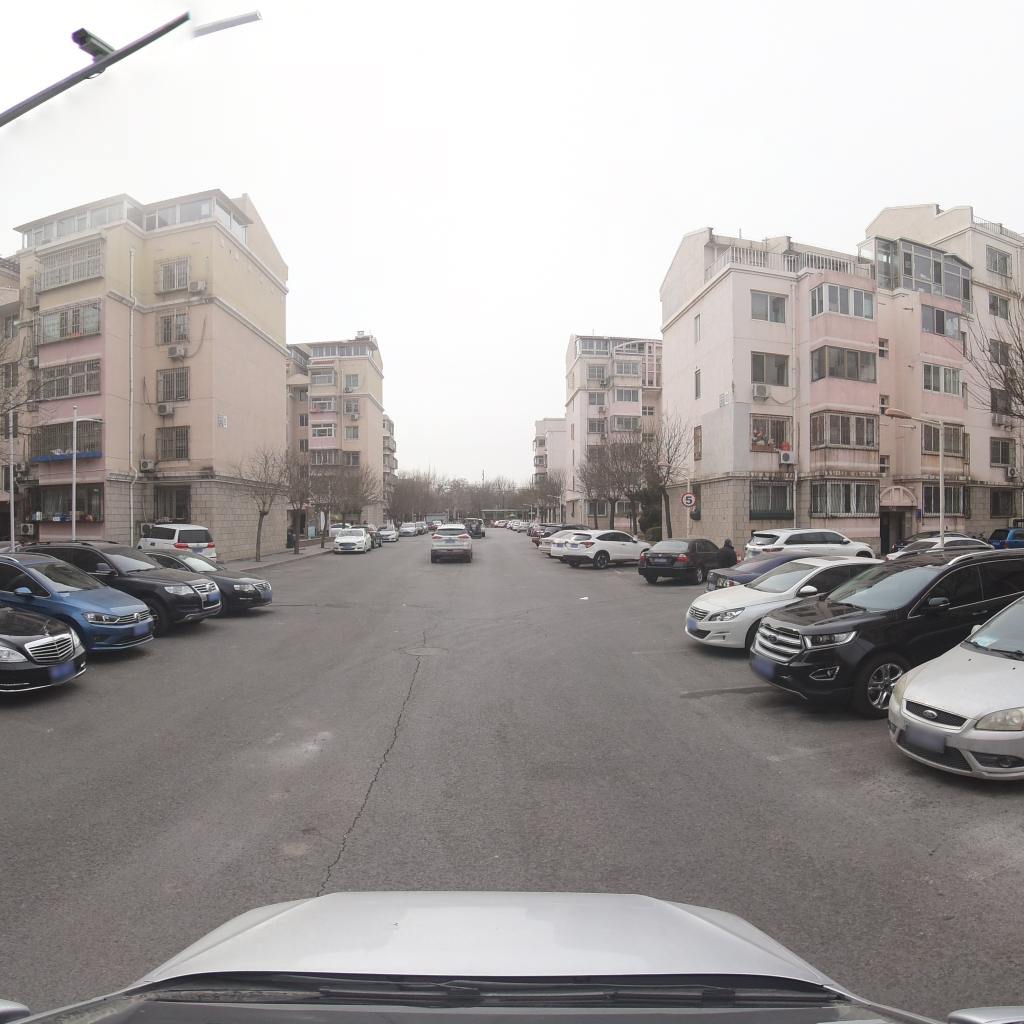
Region: Fengtai
Road damage annotations: manhole cover, longitudinal crack